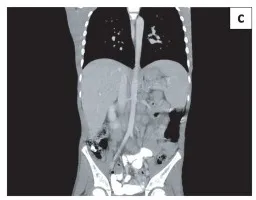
Radiology (computed tomography coronal images of the chest, abdomen and pelvis, a-c). Multiple conglomerate nodal masses are seen along the mesenteric, aorta, iliac and para-aortic nodal chains. There are also enlarged nodes in the porta hepatis. Several of the upper abdominal mesenteric nodes demonstrate low density, compatible with central necrosis. Diffuse hepatomegaly with no discrete lesion is seen.
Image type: radiology (ct)